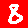
Digit: 8